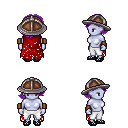
a pixel art fantasy rpg character, female body template, dark elf, purple skin, red tattered cape, white pants, purple swoop hairstyle, chain helm, leather bracers, ghillies, four views (front, back, left, right), 2x2 character sprite sheet, small pixel art, hard edges, no anti-aliasing